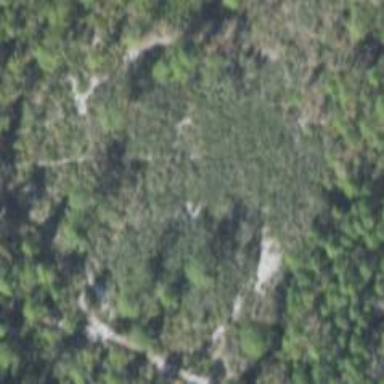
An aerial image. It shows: Area covered in scrub vegetation.